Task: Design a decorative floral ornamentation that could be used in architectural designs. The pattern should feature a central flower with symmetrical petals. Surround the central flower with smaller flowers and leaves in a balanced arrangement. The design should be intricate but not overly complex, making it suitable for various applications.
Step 306:
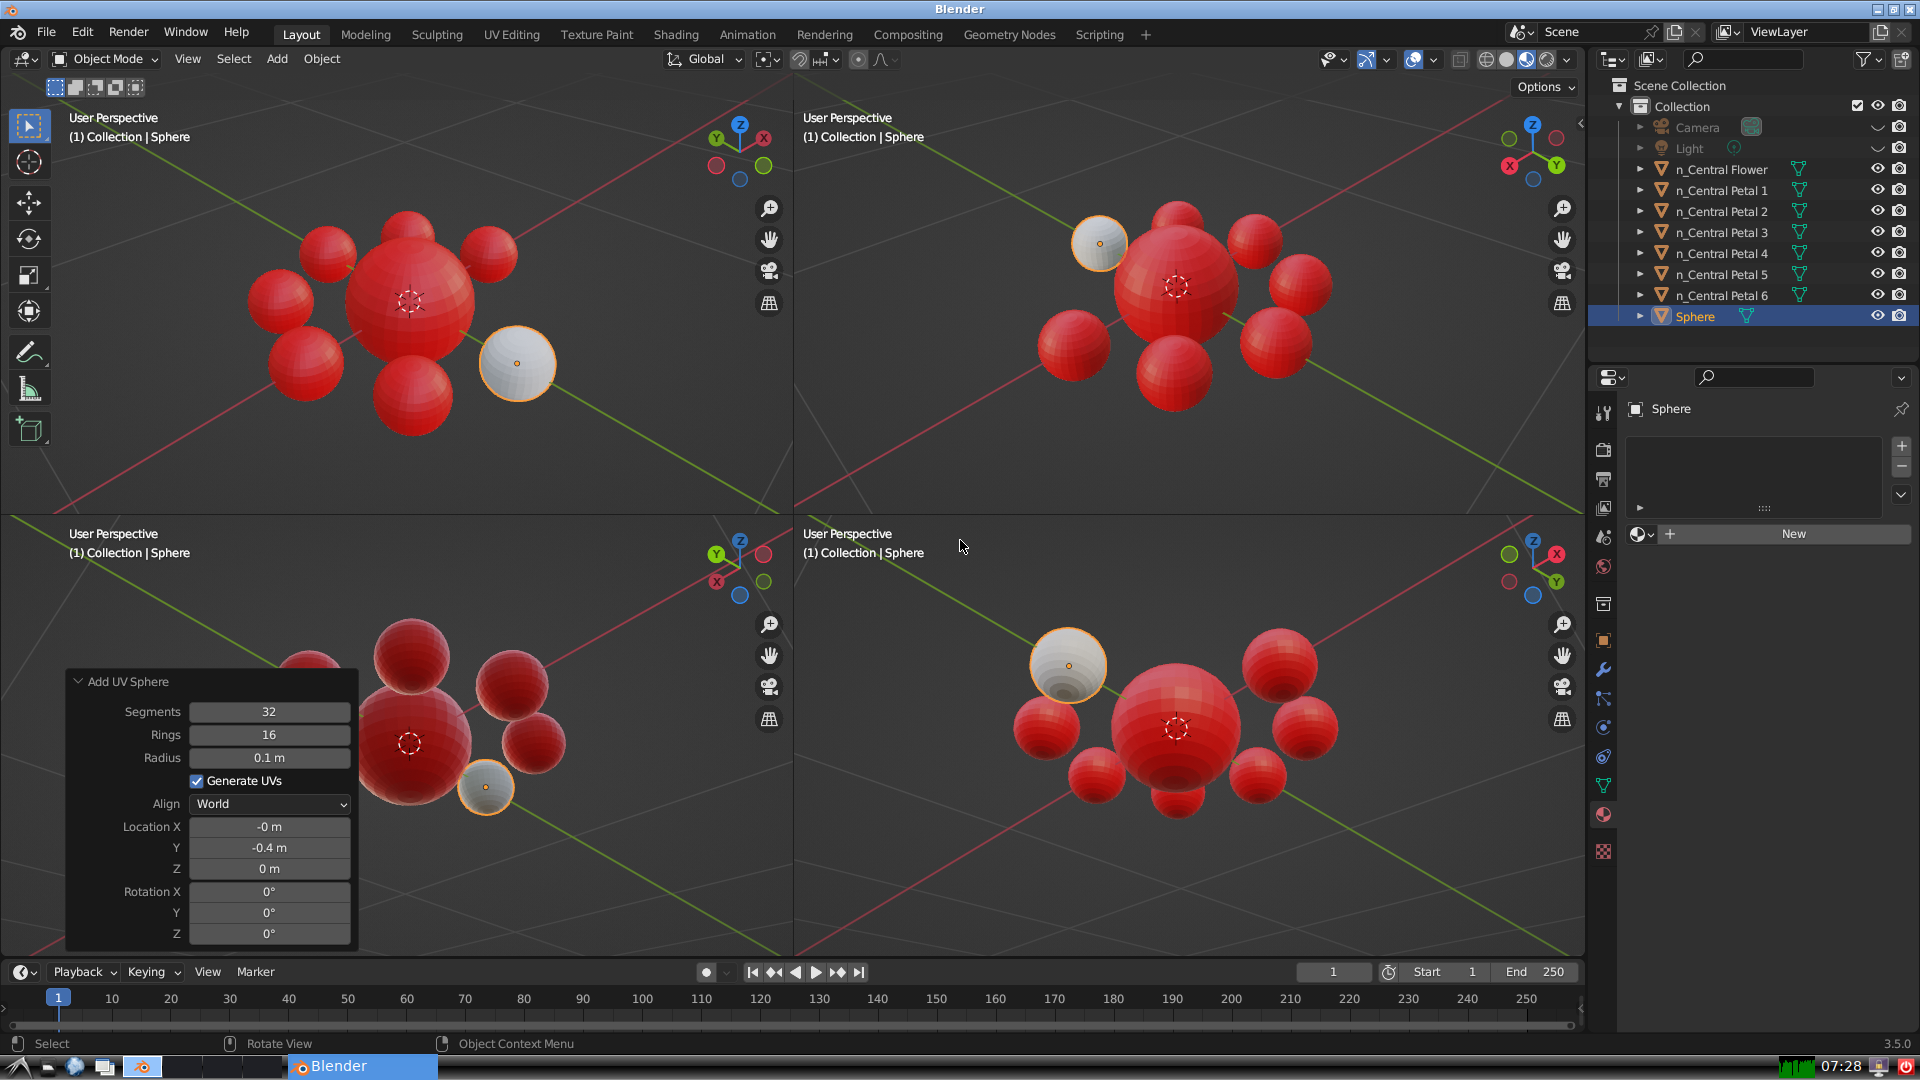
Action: {"mouse_move": [1608, 631]}